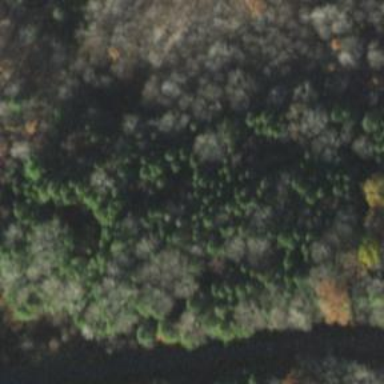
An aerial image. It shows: Evergreen woodland with needle-leaved trees.